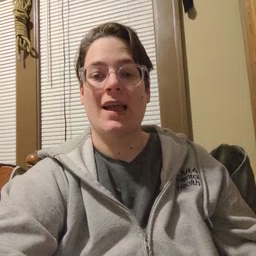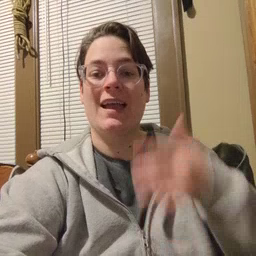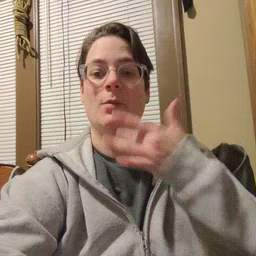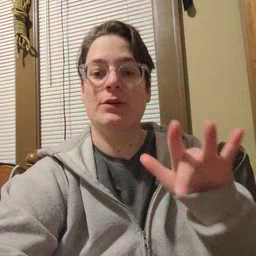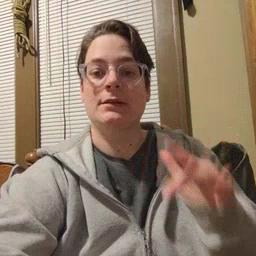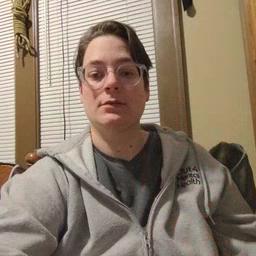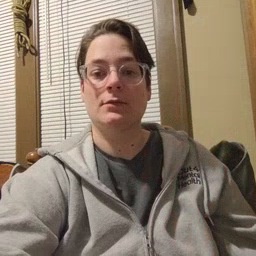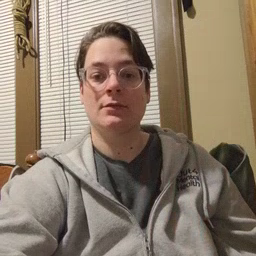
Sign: empty